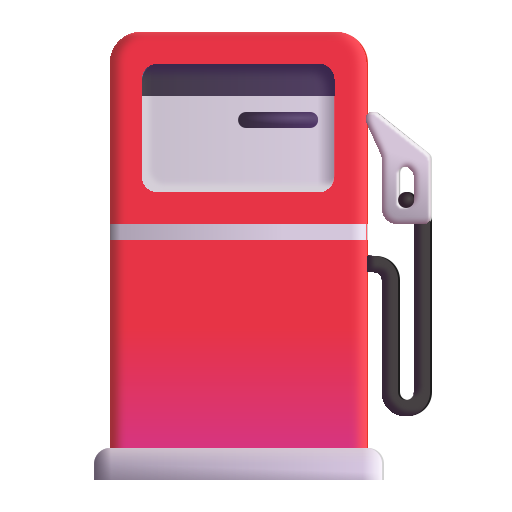
fuel pump color